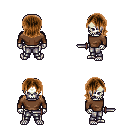
a pixel art fantasy rpg character, male body template, skeleton, brown long-sleeve shirt, metal pants, brown long bangs hairstyle, dagger, four views (front, back, left, right), 2x2 character sprite sheet, small pixel art, hard edges, no anti-aliasing